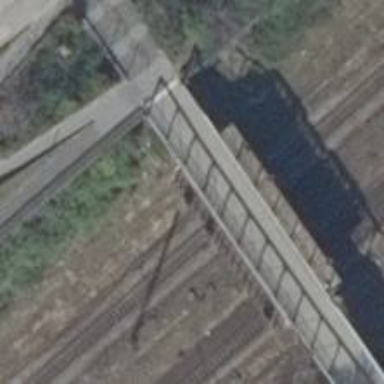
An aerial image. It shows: Railway signal.